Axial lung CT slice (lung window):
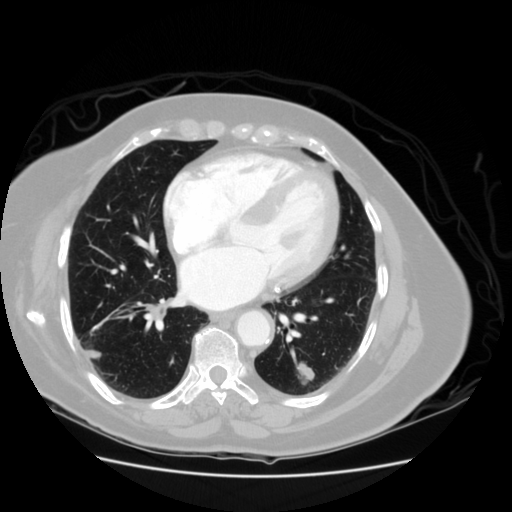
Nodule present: yes
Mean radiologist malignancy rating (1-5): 4